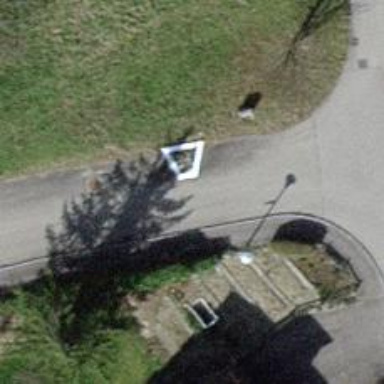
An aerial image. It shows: Traffic calming feature called choker.